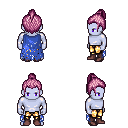
a pixel art fantasy rpg character, male body template, dark elf, purple skin, blue tattered cape, gold greaves, pink short topknot hairstyle, maroon shoes, four views (front, back, left, right), 2x2 character sprite sheet, small pixel art, hard edges, no anti-aliasing